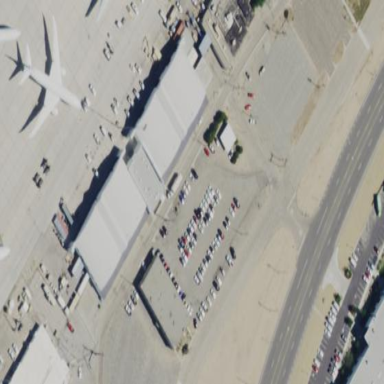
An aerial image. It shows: Hangar building located at airport.